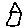
Label: house